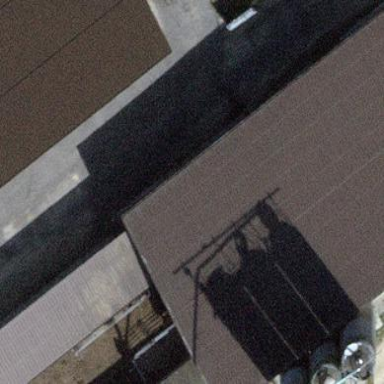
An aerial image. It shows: Stable building.